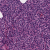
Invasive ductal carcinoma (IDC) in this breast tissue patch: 1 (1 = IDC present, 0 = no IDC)